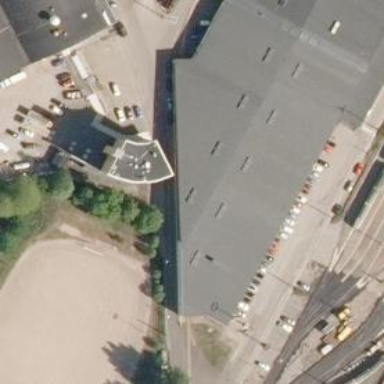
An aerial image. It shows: Tram railway service yard with electrified contact line.